Interaction volume radius: 10 \u00c5
Interaction volume height: 15 \u00c5
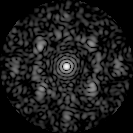
Disorder parameter: 0.6532